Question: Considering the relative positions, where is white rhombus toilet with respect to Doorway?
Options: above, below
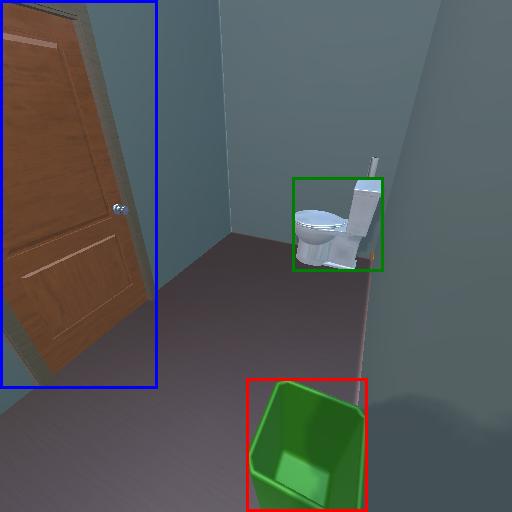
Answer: above